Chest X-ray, AP view. Patient: 19 years old, sex F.
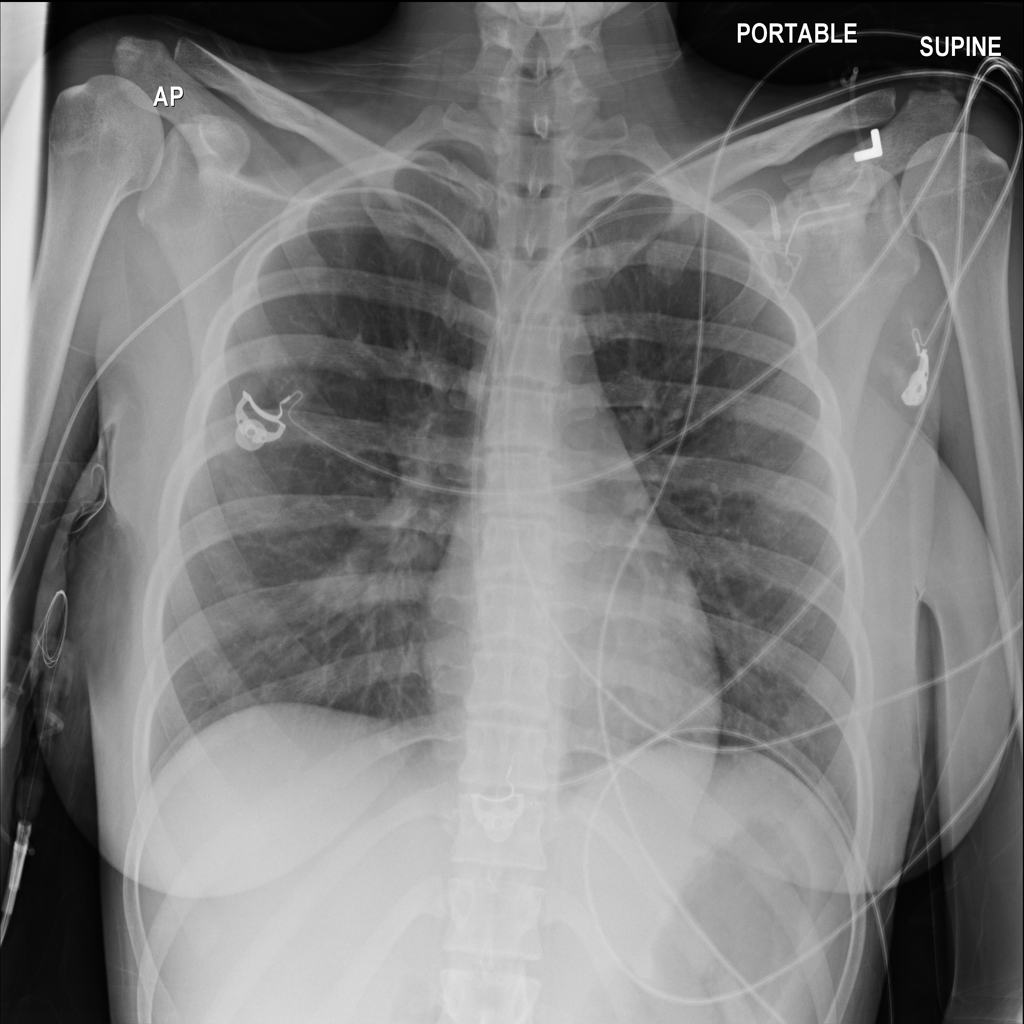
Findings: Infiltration